Question: I have this code
'''
vector <int> a[100001];
a[1].push_back(1);
if( a[1][0] == 1)
cout<<"OK!";
'''
But when I try to access a<URL>[0] it says:
'''
CXX0058: Error: overloaded operator not found
'''
Full code:
'''
#include<stdio.h>
#include<vector>
using namespace std;
FILE *f=fopen("chei.in","r");
FILE *g=fopen("chei.out","w");
int t[100001],N,x,nr,k,d;
vector <int> a[100001];
int main(){
fscanf(f,"%d",&N);
for(int i=1;i<=N;++i)
{ fscanf(f,"%d",&x);
for(k=0;k<a[i].size();++k){
if( a[i][k]== x)
break;}
if(k==0 || ( k==a[x].size() && a[i][k] == x )){
t[i]=x;
a[x].push_back(i);
}
}
for(int i=1;i<=N;i++){
if(t[i]==i || t[i]==0)
nr++;}
fprintf(g,"%d",nr);
return 0;
}
'''
Here's a screenshot of the watch:

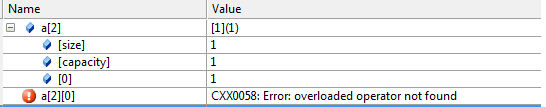
Answer: There doesn't seem to be anything wrong with the code. Nearly everyone thought you meant a compile error, but ybungalobill pointed out that retrieving the results of the operator are just not supported by visual studio's debugger.
This isn't anything to worry about if your program does what you expect it to do. Your program can access the vector element just fine, even if your debugger is a bit confused.
To allow your debugger to report the value, try setting the watch like so: '((a[1])._Myfirst)[0]'
as per the recommendation in this thread: <URL>